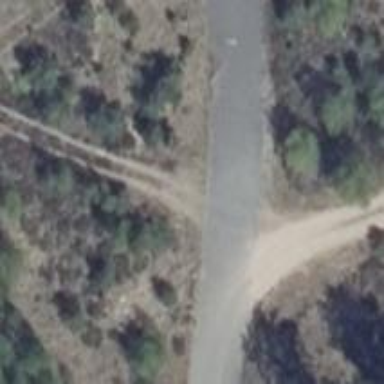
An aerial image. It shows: Unclassified road with concrete surface graded as grade1.